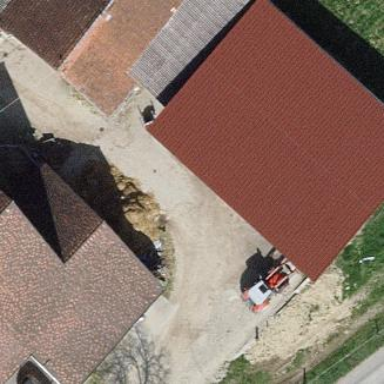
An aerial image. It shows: Farm auxiliary building.